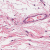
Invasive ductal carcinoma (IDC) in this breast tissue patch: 0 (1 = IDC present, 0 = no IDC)